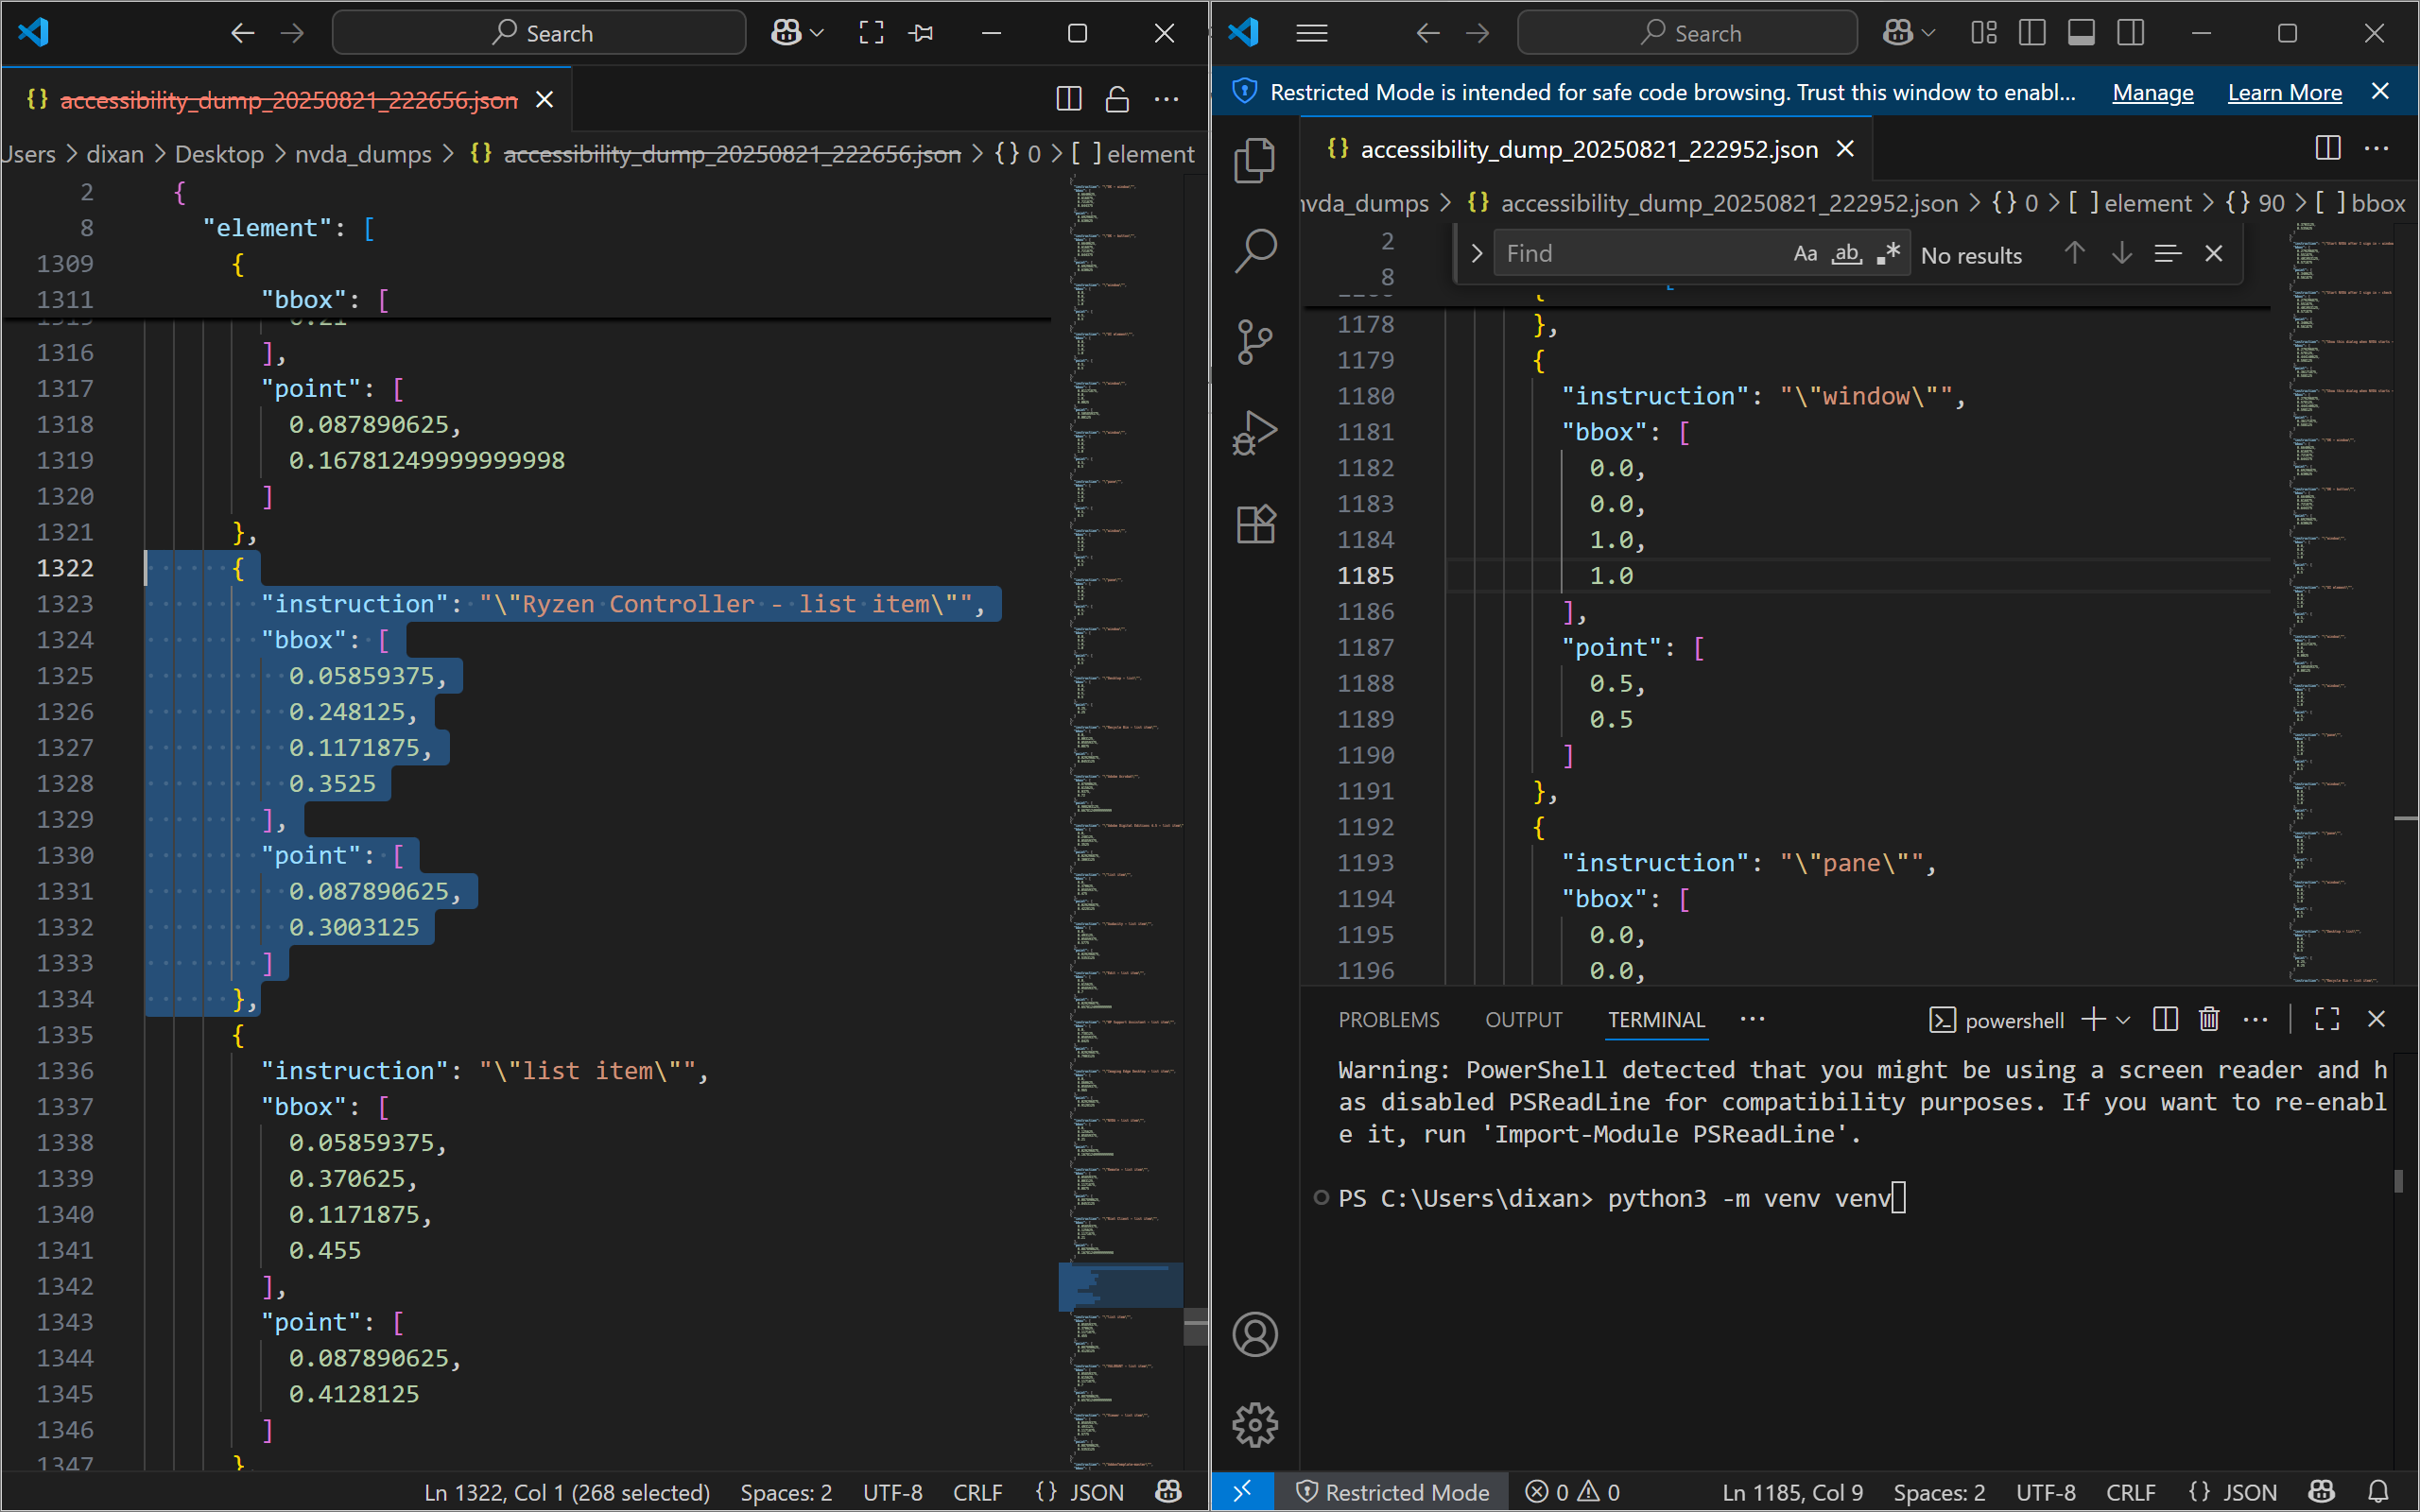
UI elements on screen:
"Desktop - window"
"Untitled document - Google Docs - window"
"System - menu bar - Contains commands to manipulate the window"
"System - menu item"
"title bar - value: Untitled document - Google Docs"
"Minimise - button - Moves the window out of the way"
"Maximise - button - Makes the window full screen"
"Close - button - Closes the window"
"Tom Holland and Gordon Ramsay Bond Over A Spicy Fried Chicken Sandwich - YouTube - window"
"System - menu bar - Contains commands to manipulate the window"
"System - menu item"
"title bar"
"Minimise - button - Moves the window out of the way"
"Maximise - button - Makes the window full screen"
"Close - button - Closes the window"
"Amazon.co.uk: Low Prices in Electronics, Books, Sports Equipment & more - window"
"System - menu bar - Contains commands to manipulate the window"
"System - menu item"
"title bar"
"Minimise - button - Moves the window out of the way"
"Maximise - button - Makes the window full screen"
"Close - button - Closes the window"
"Home - BBC News - window"
"System - menu bar - Contains commands to manipulate the window"
"System - menu item"
"title bar - value: Home - BBC News"
"Minimise - button - Moves the window out of the way"
"Maximise - button - Makes the window full screen"
"Close - button - Closes the window"
"window"
"Taskbar - pane"
"pane"
"Running applications - pane"
"accessibility_dump_20250821_222656.json - Visual Studio Code - window"
"accessibility_dump_20250821_222656.json - Visual Studio Code - pane"
"pane"
"Minimize - button"
"Maximize - button"
"Close - button"
"pane"
"accessibility_dump_20250821_222656.json - Visual Studio Code - document"
"section"
"pane"
"accessibility_dump_20250821_222656.json - Visual Studio Code - window"
"accessibility_dump_20250821_222656.json - Visual Studio Code - pane"
"pane"
"Minimize - button"
"Maximize - button"
"Restore - button"
"Close - button"
"pane"
"accessibility_dump_20250821_222656.json - Visual Studio Code - document"
"section"
"pane"
"window"
"UI element"
"window"
"UI element"
"Welcome to NVDA - window"
"title bar - value: Welcome to NVDA"
"Close - button - Closes the window"
"Welcome to NVDA - dialog - Welcome to NVDA!
Most commands for controlling NVDA require you to hol..."
"Welcome to NVDA! - window"
"Welcome to NVDA! - text"
"Most commands for controlling NVDA require you to hold down the NVDA key while pressing other key..."
"Options - window"
"Options - grouping"
"Keyboard layout: - window"
"Keyboard layout: - text"
"Keyboard layout: - window"
"Keyboard layout: - combo box - value: laptop"
"Keyboard layout: - text - value: laptop"
"Open - button"
"Use CapsLock as an NVDA modifier key - window"
"Use CapsLock as an NVDA modifier key - check box"
"Start NVDA after I sign in - window"
"Start NVDA after I sign in - check box"
"Show this dialog when NVDA starts - window"
"Show this dialog when NVDA starts - check box"
"OK - window"
"OK - button"
"Windows Input Experience - window"
"Spotify – Liked Songs - document"
"section"
"Program Manager - window"
"Program Manager - pane"
"window"
"pane"
"Desktop - window"
"Desktop - list"
"Recycle Bin - list item"
"Adobe Acrobat - list item"
"Adobe Digital Editions 4.5 - list item"
"Attack SharkX3Mouse - list item"
"Audacity - list item"
"Edit - list item"
"HP Support Assistant - list item"
"Imaging Edge Desktop - list item"
"NVDA - list item"
"Remote - list item"
"Riot Client - list item"
"Ryzen Controller - list item"
"Steam - list item"
"VALORANT - list item"
"Viewer - list item"
"AddonTemplate-master - list item"
"nvda_dumps - list item"
"Screenshots - list item"
"treetojson - list item"
"Tree2JSON.nvda-addon - list item"
"treetojson.zip - list item"